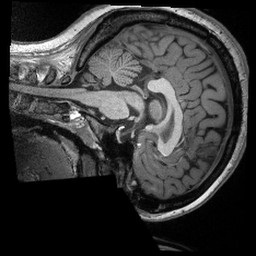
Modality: T1w
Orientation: sagittal
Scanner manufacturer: siemens
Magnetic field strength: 3 T
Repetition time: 2.3 s
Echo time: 0.00308 s